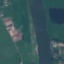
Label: River